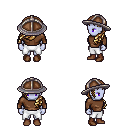
a pixel art fantasy rpg character, female body template, dark elf, purple skin, brown long-sleeve shirt, white pants, blonde left-swept hairstyle, chain helm, brown shoes, four views (front, back, left, right), 2x2 character sprite sheet, small pixel art, hard edges, no anti-aliasing